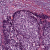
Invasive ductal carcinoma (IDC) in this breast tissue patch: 1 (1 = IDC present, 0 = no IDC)